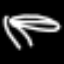
Label: squiggle